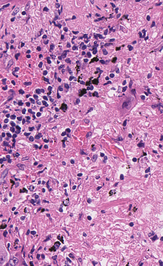
Tumor epithelial tissue: yes
Tumor-associated stroma tissue: yes
Normal tissue: no